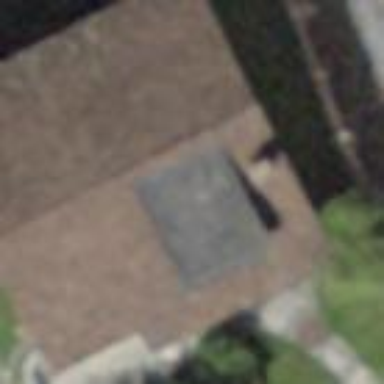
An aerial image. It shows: Detached building with gabled roof.